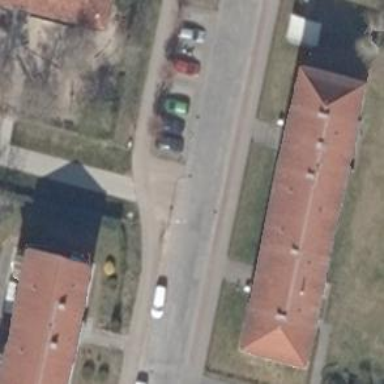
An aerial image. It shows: Sidewalk along the footway.